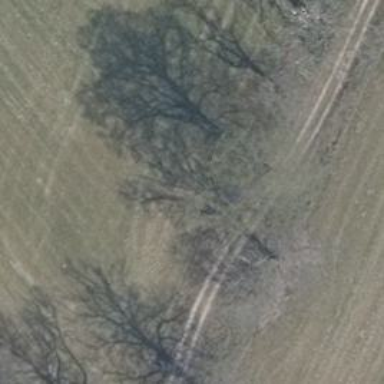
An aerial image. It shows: Row of deciduous broadleaved trees.